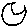
Label: moon